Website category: auto
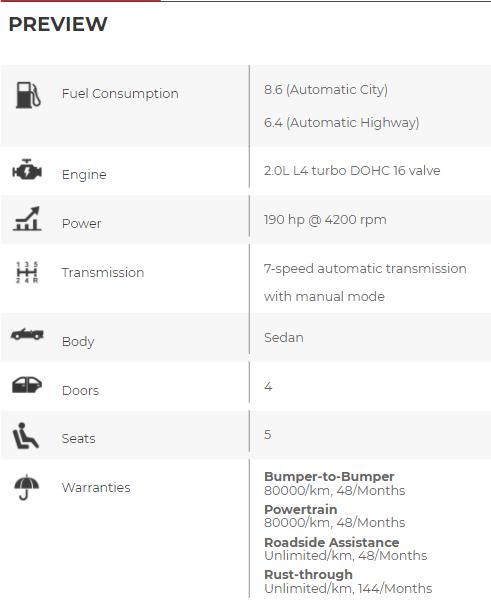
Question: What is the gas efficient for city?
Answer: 8.6 (Automatic City)

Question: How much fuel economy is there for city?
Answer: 8.6 (Automatic City)

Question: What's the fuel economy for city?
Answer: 8.6 (Automatic City)

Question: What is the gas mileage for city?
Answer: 8.6 (Automatic City)

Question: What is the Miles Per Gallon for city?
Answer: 8.6 (Automatic City)

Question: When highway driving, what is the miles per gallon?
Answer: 6.4 (Automatic Highway)

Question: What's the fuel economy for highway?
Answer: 6.4 (Automatic Highway)

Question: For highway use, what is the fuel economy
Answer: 6.4 (Automatic Highway)

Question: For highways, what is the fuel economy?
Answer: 6.4 (Automatic Highway)

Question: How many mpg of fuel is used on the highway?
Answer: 6.4 (Automatic Highway)

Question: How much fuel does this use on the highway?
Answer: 6.4 (Automatic Highway)

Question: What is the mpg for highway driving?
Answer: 6.4 (Automatic Highway)

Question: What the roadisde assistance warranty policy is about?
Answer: Unlimited/km, 48/Months

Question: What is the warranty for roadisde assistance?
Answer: Unlimited/km, 48/Months

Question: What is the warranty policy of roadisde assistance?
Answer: Unlimited/km, 48/Months

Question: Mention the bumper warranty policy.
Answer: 80000/km, 48/Months

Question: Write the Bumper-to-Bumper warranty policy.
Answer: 80000/km, 48/Months

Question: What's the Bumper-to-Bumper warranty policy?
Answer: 80000/km, 48/Months

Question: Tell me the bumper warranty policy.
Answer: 80000/km, 48/Months

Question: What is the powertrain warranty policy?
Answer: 80000/km, 48/Months

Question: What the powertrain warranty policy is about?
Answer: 80000/km, 48/Months

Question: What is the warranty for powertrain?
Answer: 80000/km, 48/Months